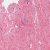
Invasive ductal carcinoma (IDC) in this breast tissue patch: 0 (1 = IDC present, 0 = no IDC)